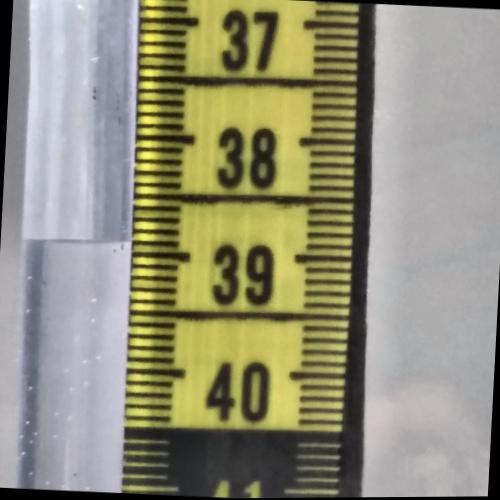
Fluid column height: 38.9 cm